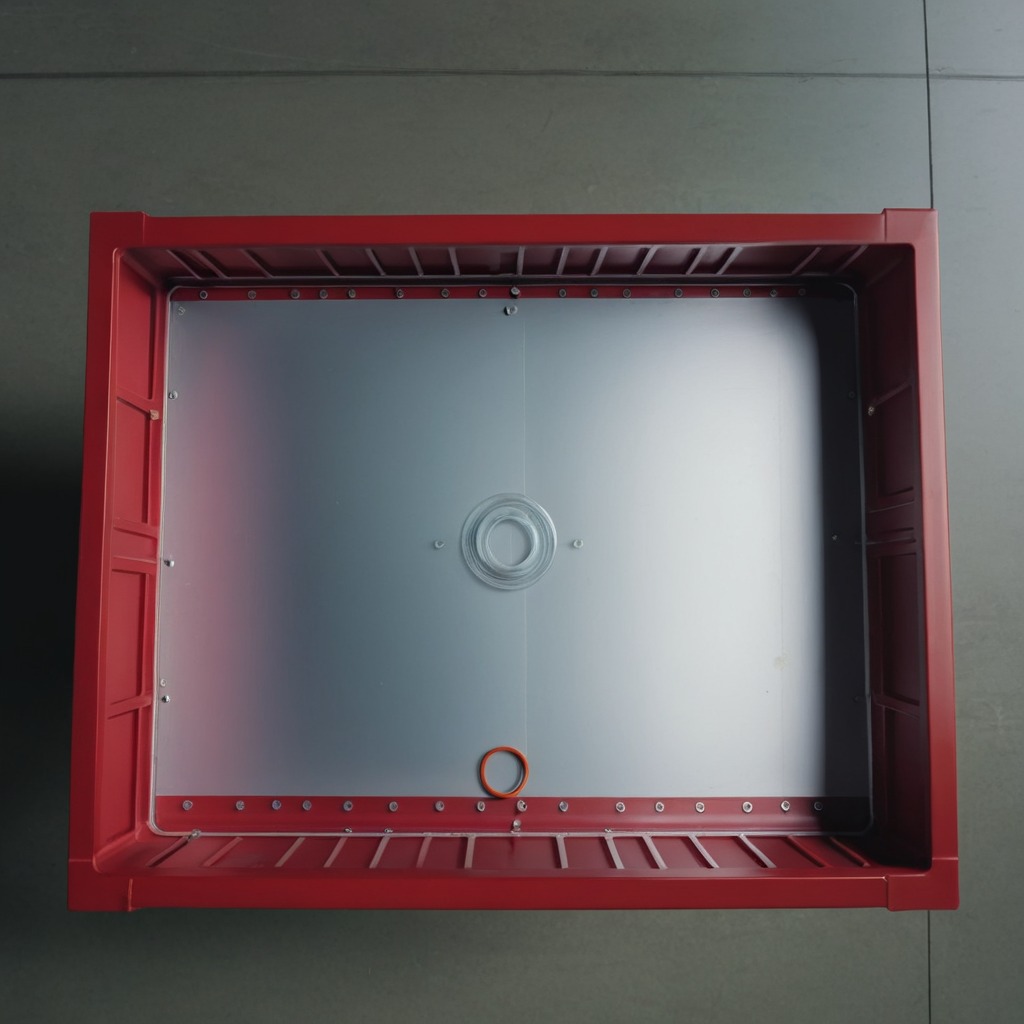
A rubber O-ring is lying on a toolbox surface in an airplane hangar workshop.